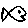
Label: fish